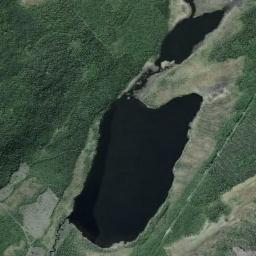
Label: lake